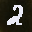
Label: 2